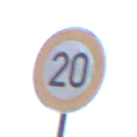
Verkehrszeichen: Geschwindigkeit20
Umgebung: Outdoor, Suburban
Tageszeit: MorningAfternoon
Wetter: Overcast
Licht: Natural
Jahreszeit: NotSpecified
Kontrast: LowContrast